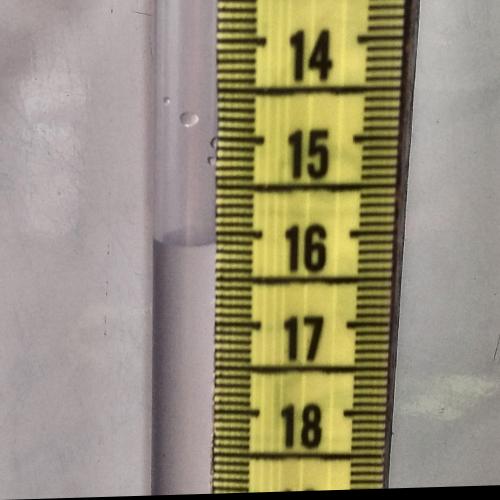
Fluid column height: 16.1 cm